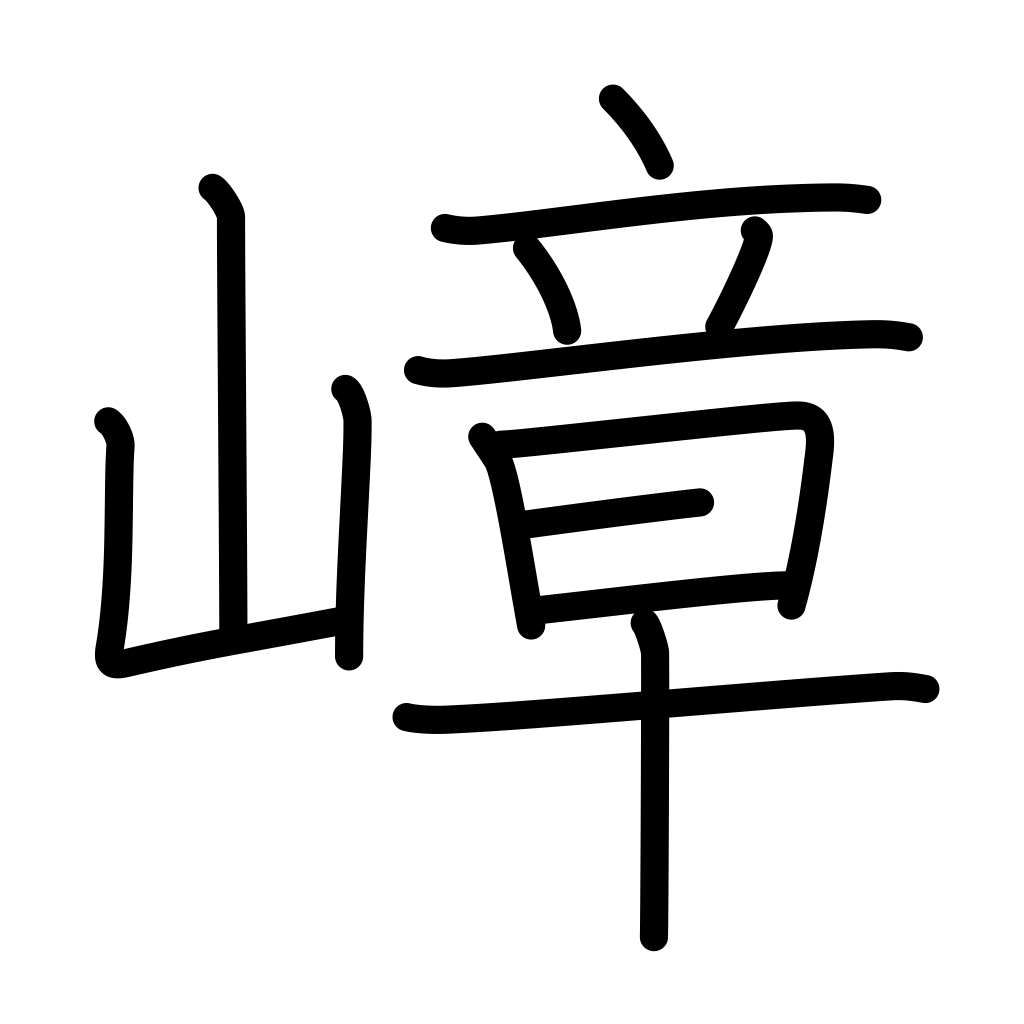
Meaning: steep, lofty